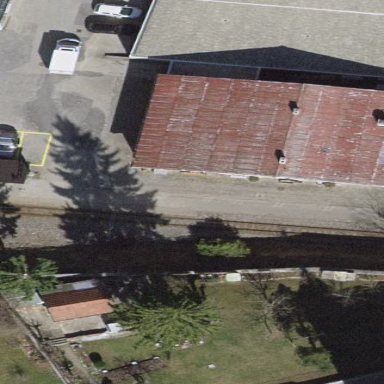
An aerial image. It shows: Industrial building with gabled roof.